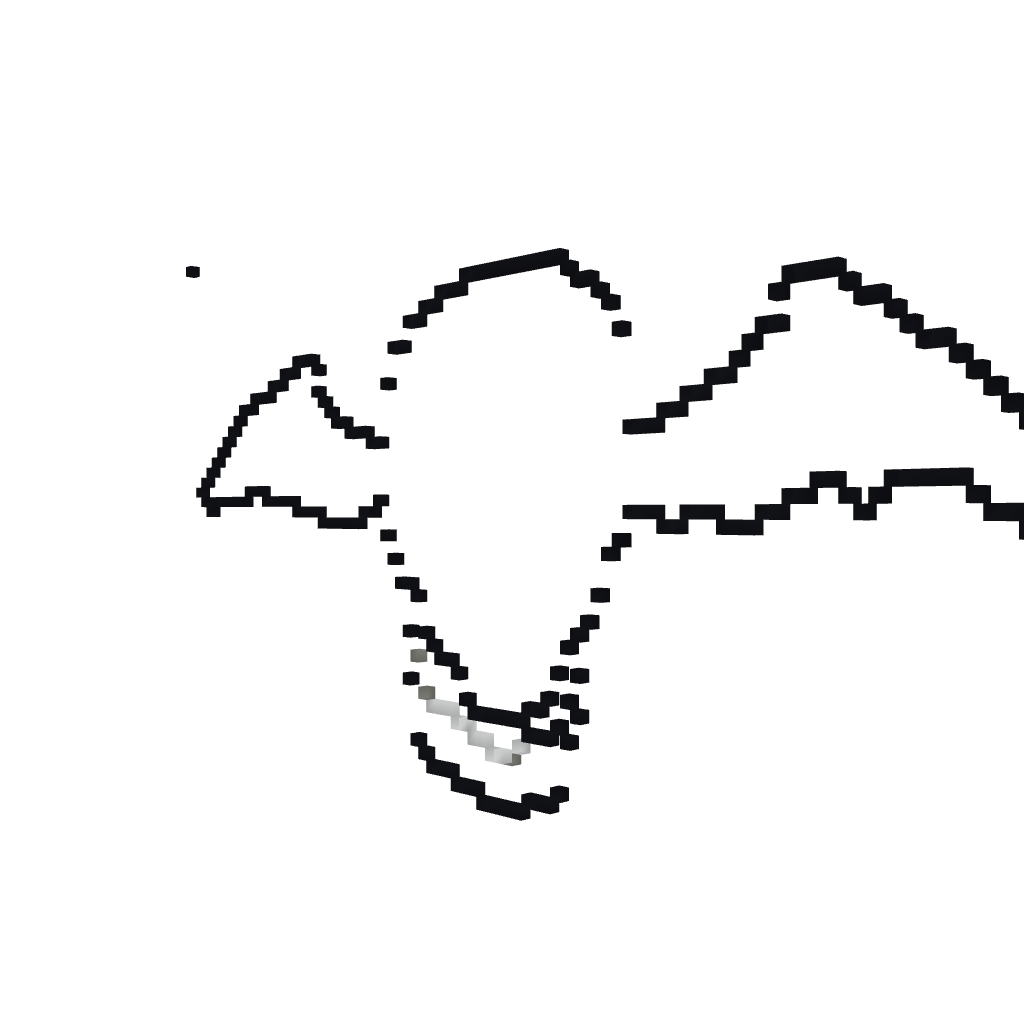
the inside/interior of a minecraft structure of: Avenged Sevenfold Logo - By Cybersneeze